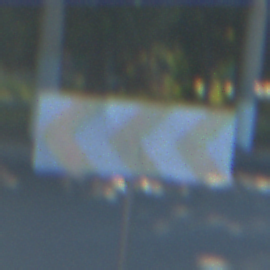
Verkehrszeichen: RichtungstafelnInKurvenGrossRechts
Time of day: MorningAfternoon
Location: Outdoor (Urban)
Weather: Clear
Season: NotSpecified
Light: Natural